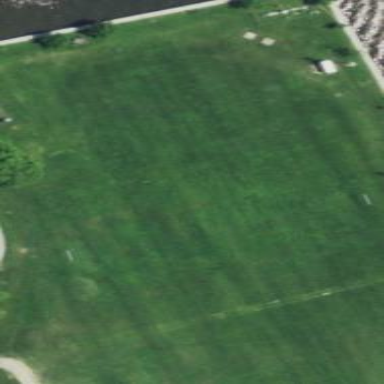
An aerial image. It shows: Soccer pitch for leisureland activities.